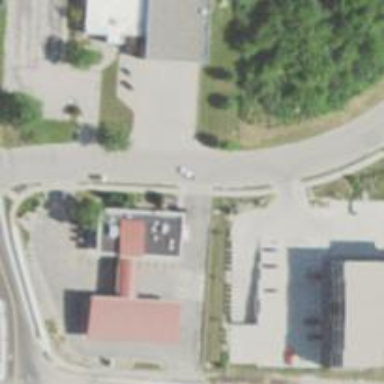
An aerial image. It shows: Convenience shop.